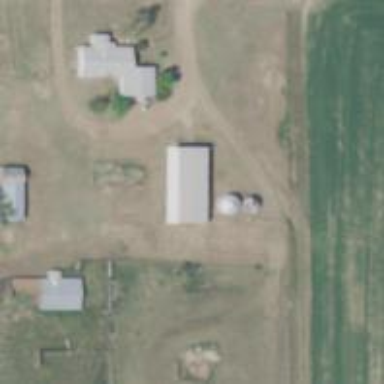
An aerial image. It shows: Silo.